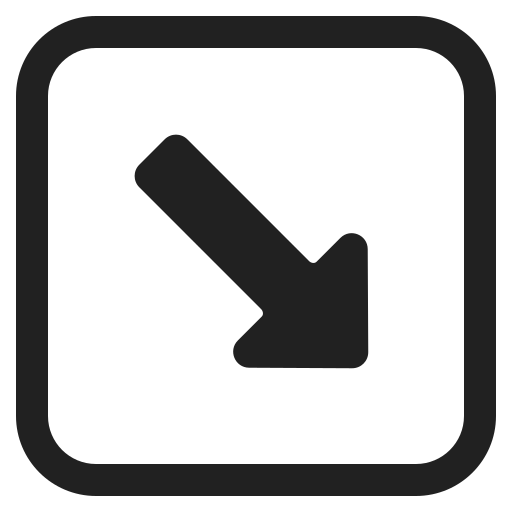
down right arrow high contrast